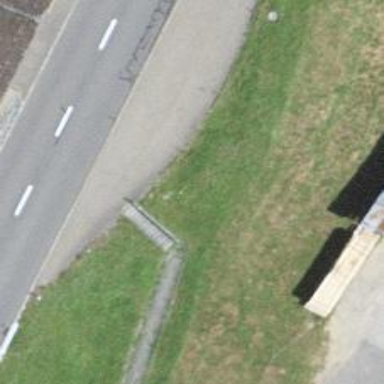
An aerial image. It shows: Set of steps on the road.